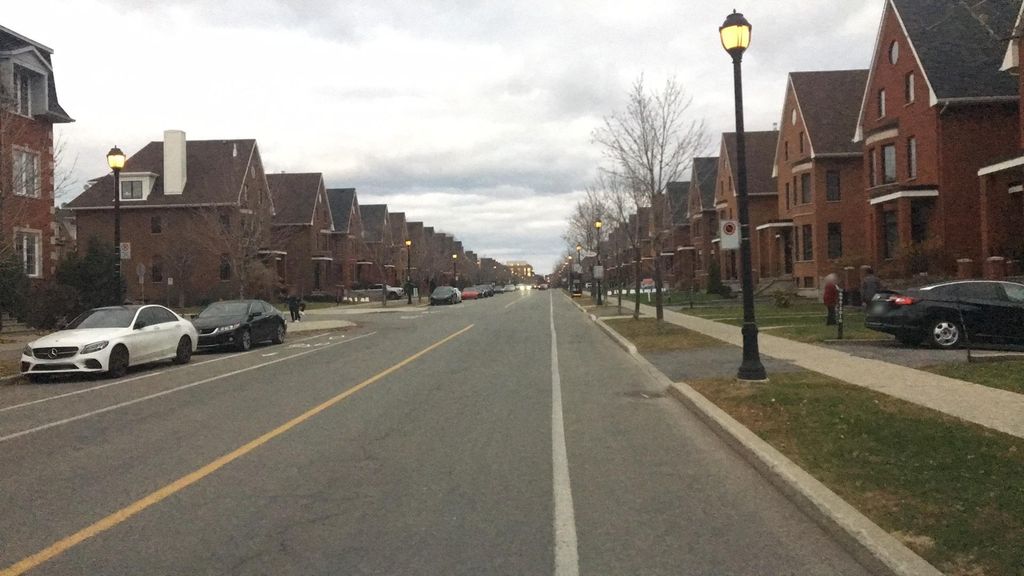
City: montreal